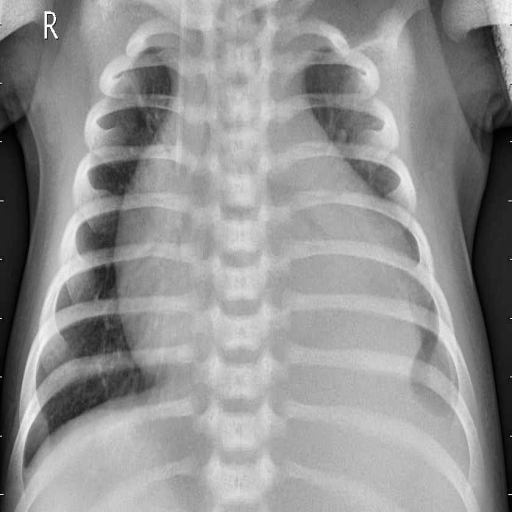
Finding: PNEUMONIA